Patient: sex M, age 60
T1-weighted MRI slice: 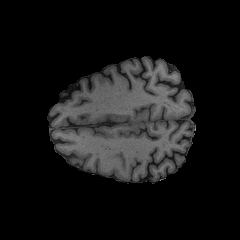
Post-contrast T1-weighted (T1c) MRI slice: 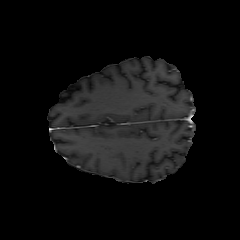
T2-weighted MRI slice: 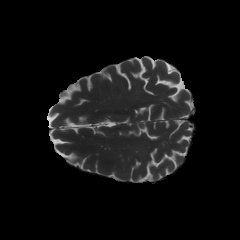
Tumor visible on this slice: no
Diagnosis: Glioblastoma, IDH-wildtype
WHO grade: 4